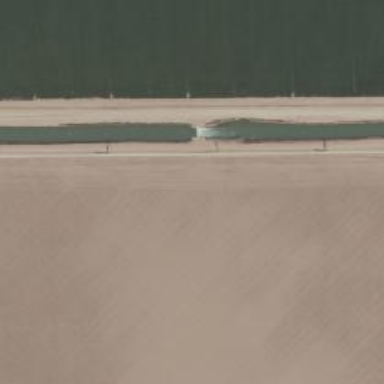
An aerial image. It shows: Weir in waterway.